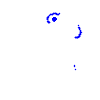
Particle: electron